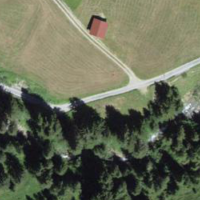
EUNIS habitat code: 26
Species observed at this site:
Rupicapra rupicapra